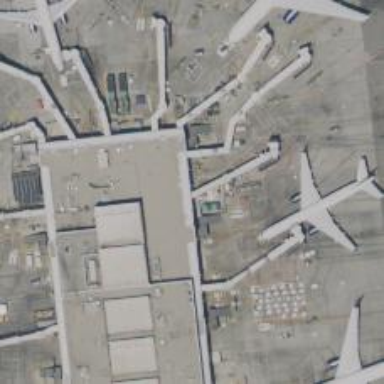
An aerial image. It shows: Airport gate.